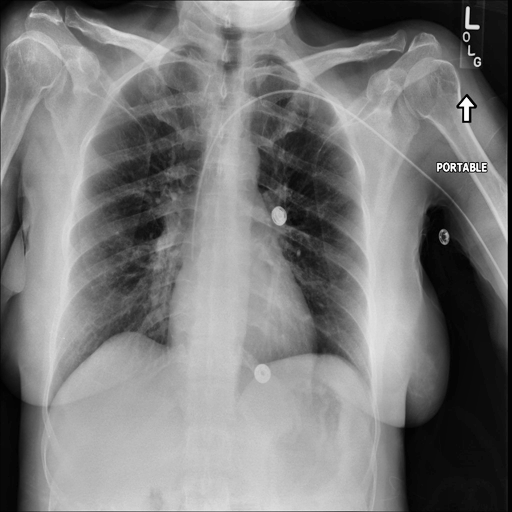
Finding: NORMAL